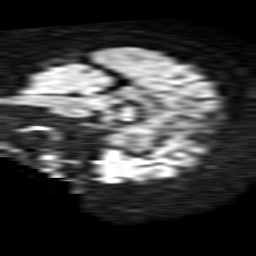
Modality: TRACE
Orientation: sagittal
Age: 44
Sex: female
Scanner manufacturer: philips
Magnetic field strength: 1.5 T
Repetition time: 3.699 s
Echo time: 0.09719 s